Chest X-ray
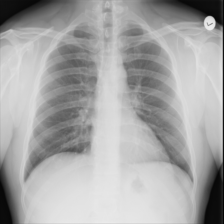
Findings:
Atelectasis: negative
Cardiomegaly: negative
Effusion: negative
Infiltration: negative
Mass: negative
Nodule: negative
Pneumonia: negative
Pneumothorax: negative
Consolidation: negative
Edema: negative
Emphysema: negative
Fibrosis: negative
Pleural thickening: negative
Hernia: negative